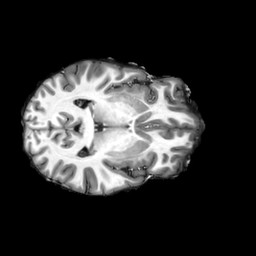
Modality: T1w
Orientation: axial
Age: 24
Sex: male
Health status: ill